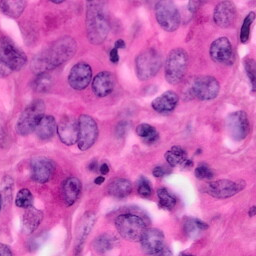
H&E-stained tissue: Pancreatic